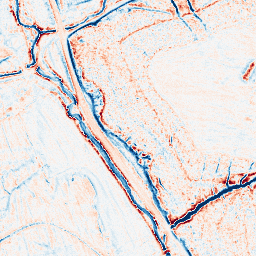
Category: classical
Decomposition family: gaussian_anisotropic
Decomposition parameters: sigma_x: 2
sigma_y: 2
Upsampling method: lanczos
Upsampling parameters: scale: 8
Upsampling scale: 8